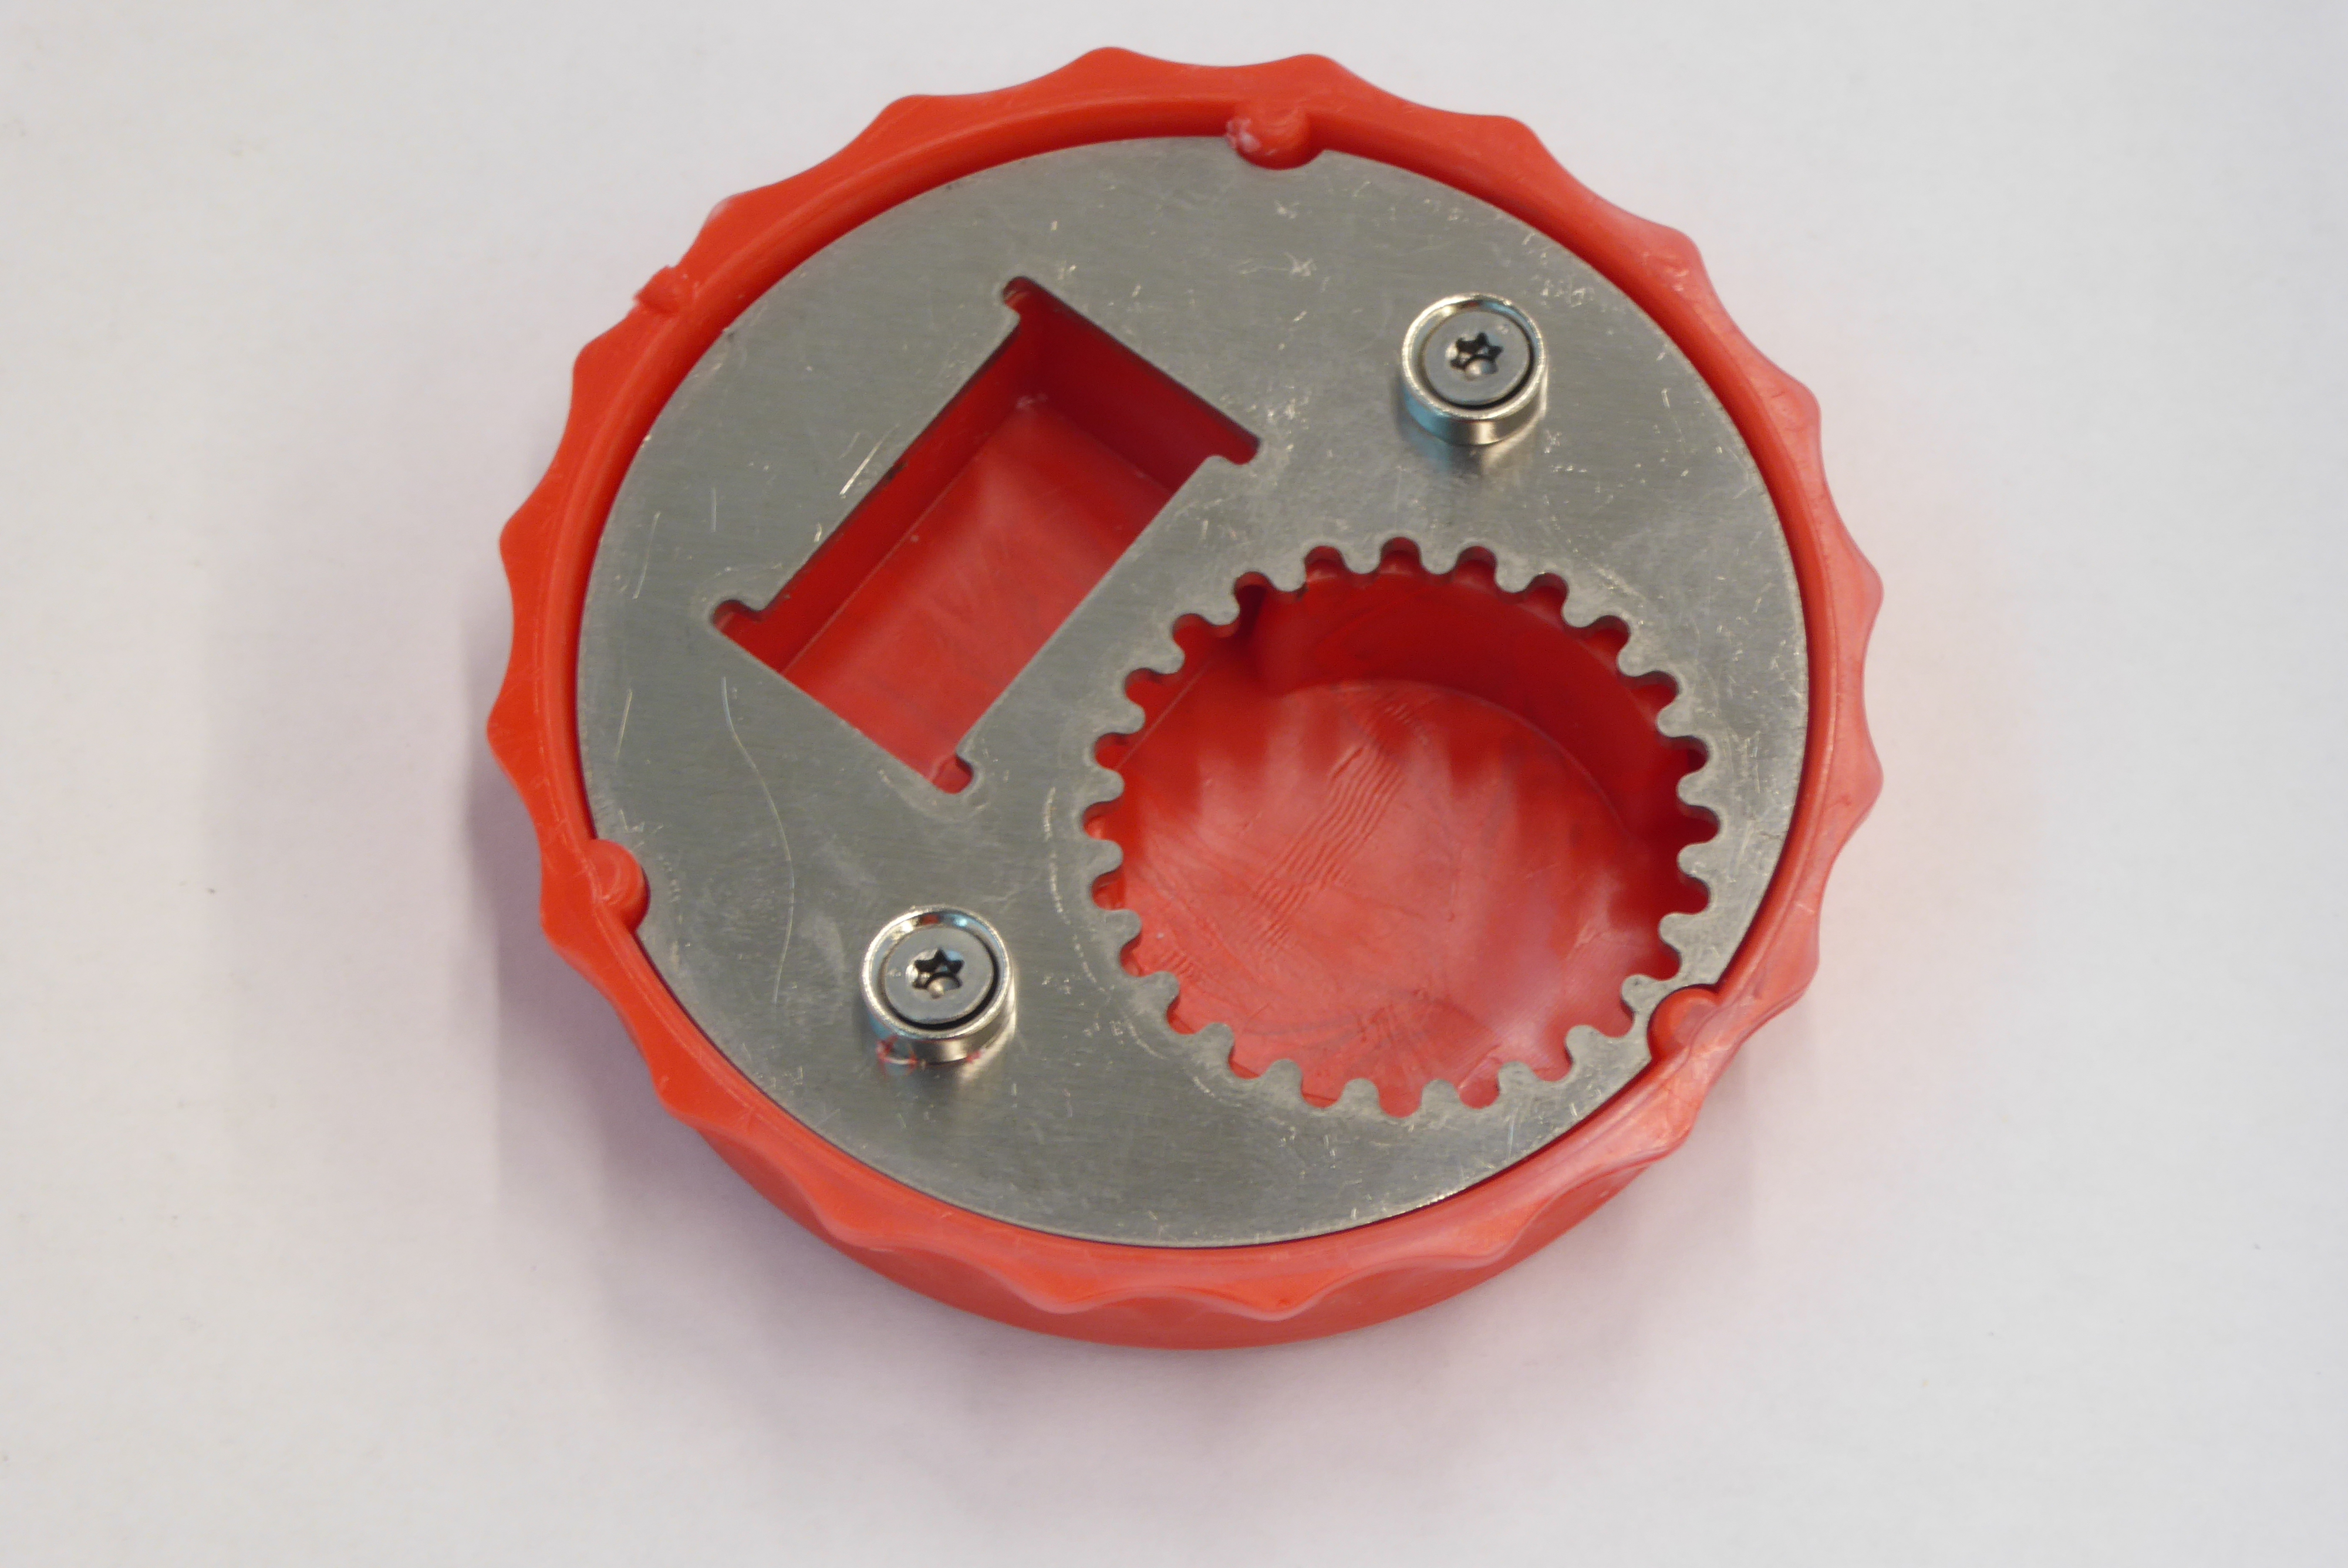
Label: Bottle Opener